Question: I'm using a XML (<URL> with to render this:

which 'Menu Principal' is the first level, then 'Home' and 'Quem Somos', then the dropdown is the third and last level. I want this last list to be dynamic (querying from the database).
I found out that I can use the method 'addPages($array)' in order to dynamically render the navigation. So I thought of querying the database for the page titles then pushing them out as arrays then use 'addPages()' method. I just don't know how to add pages from an existing level of the navigation.
I know how to retrieve the array I want to add, but how do I add it as 'Quem Somos''s list?
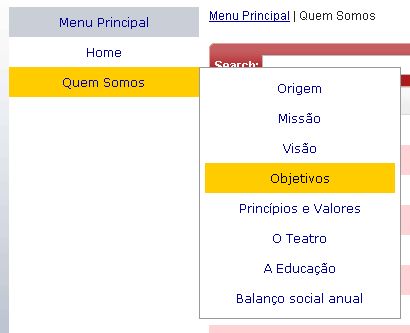
Answer: You may get any container by using magic methods 'findOneBy*()', eg.
'''
$submenu = $container->findOneByLabel('Quem Somos');
$submenu->setPages($yourNewContainer);
'''
Zend Navigation implements 'RecursiveIterator' interface, so you may use 'RecursiveIteratorIterator' to iterate and find anything you want manually.